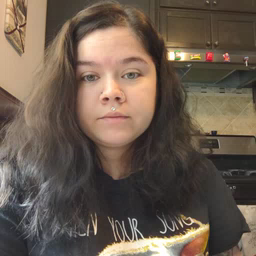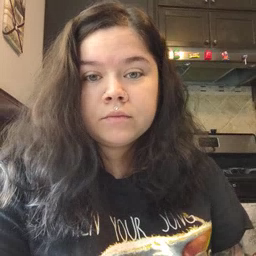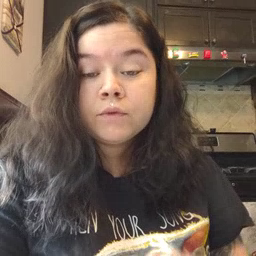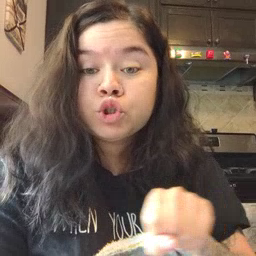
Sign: shoe